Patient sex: M
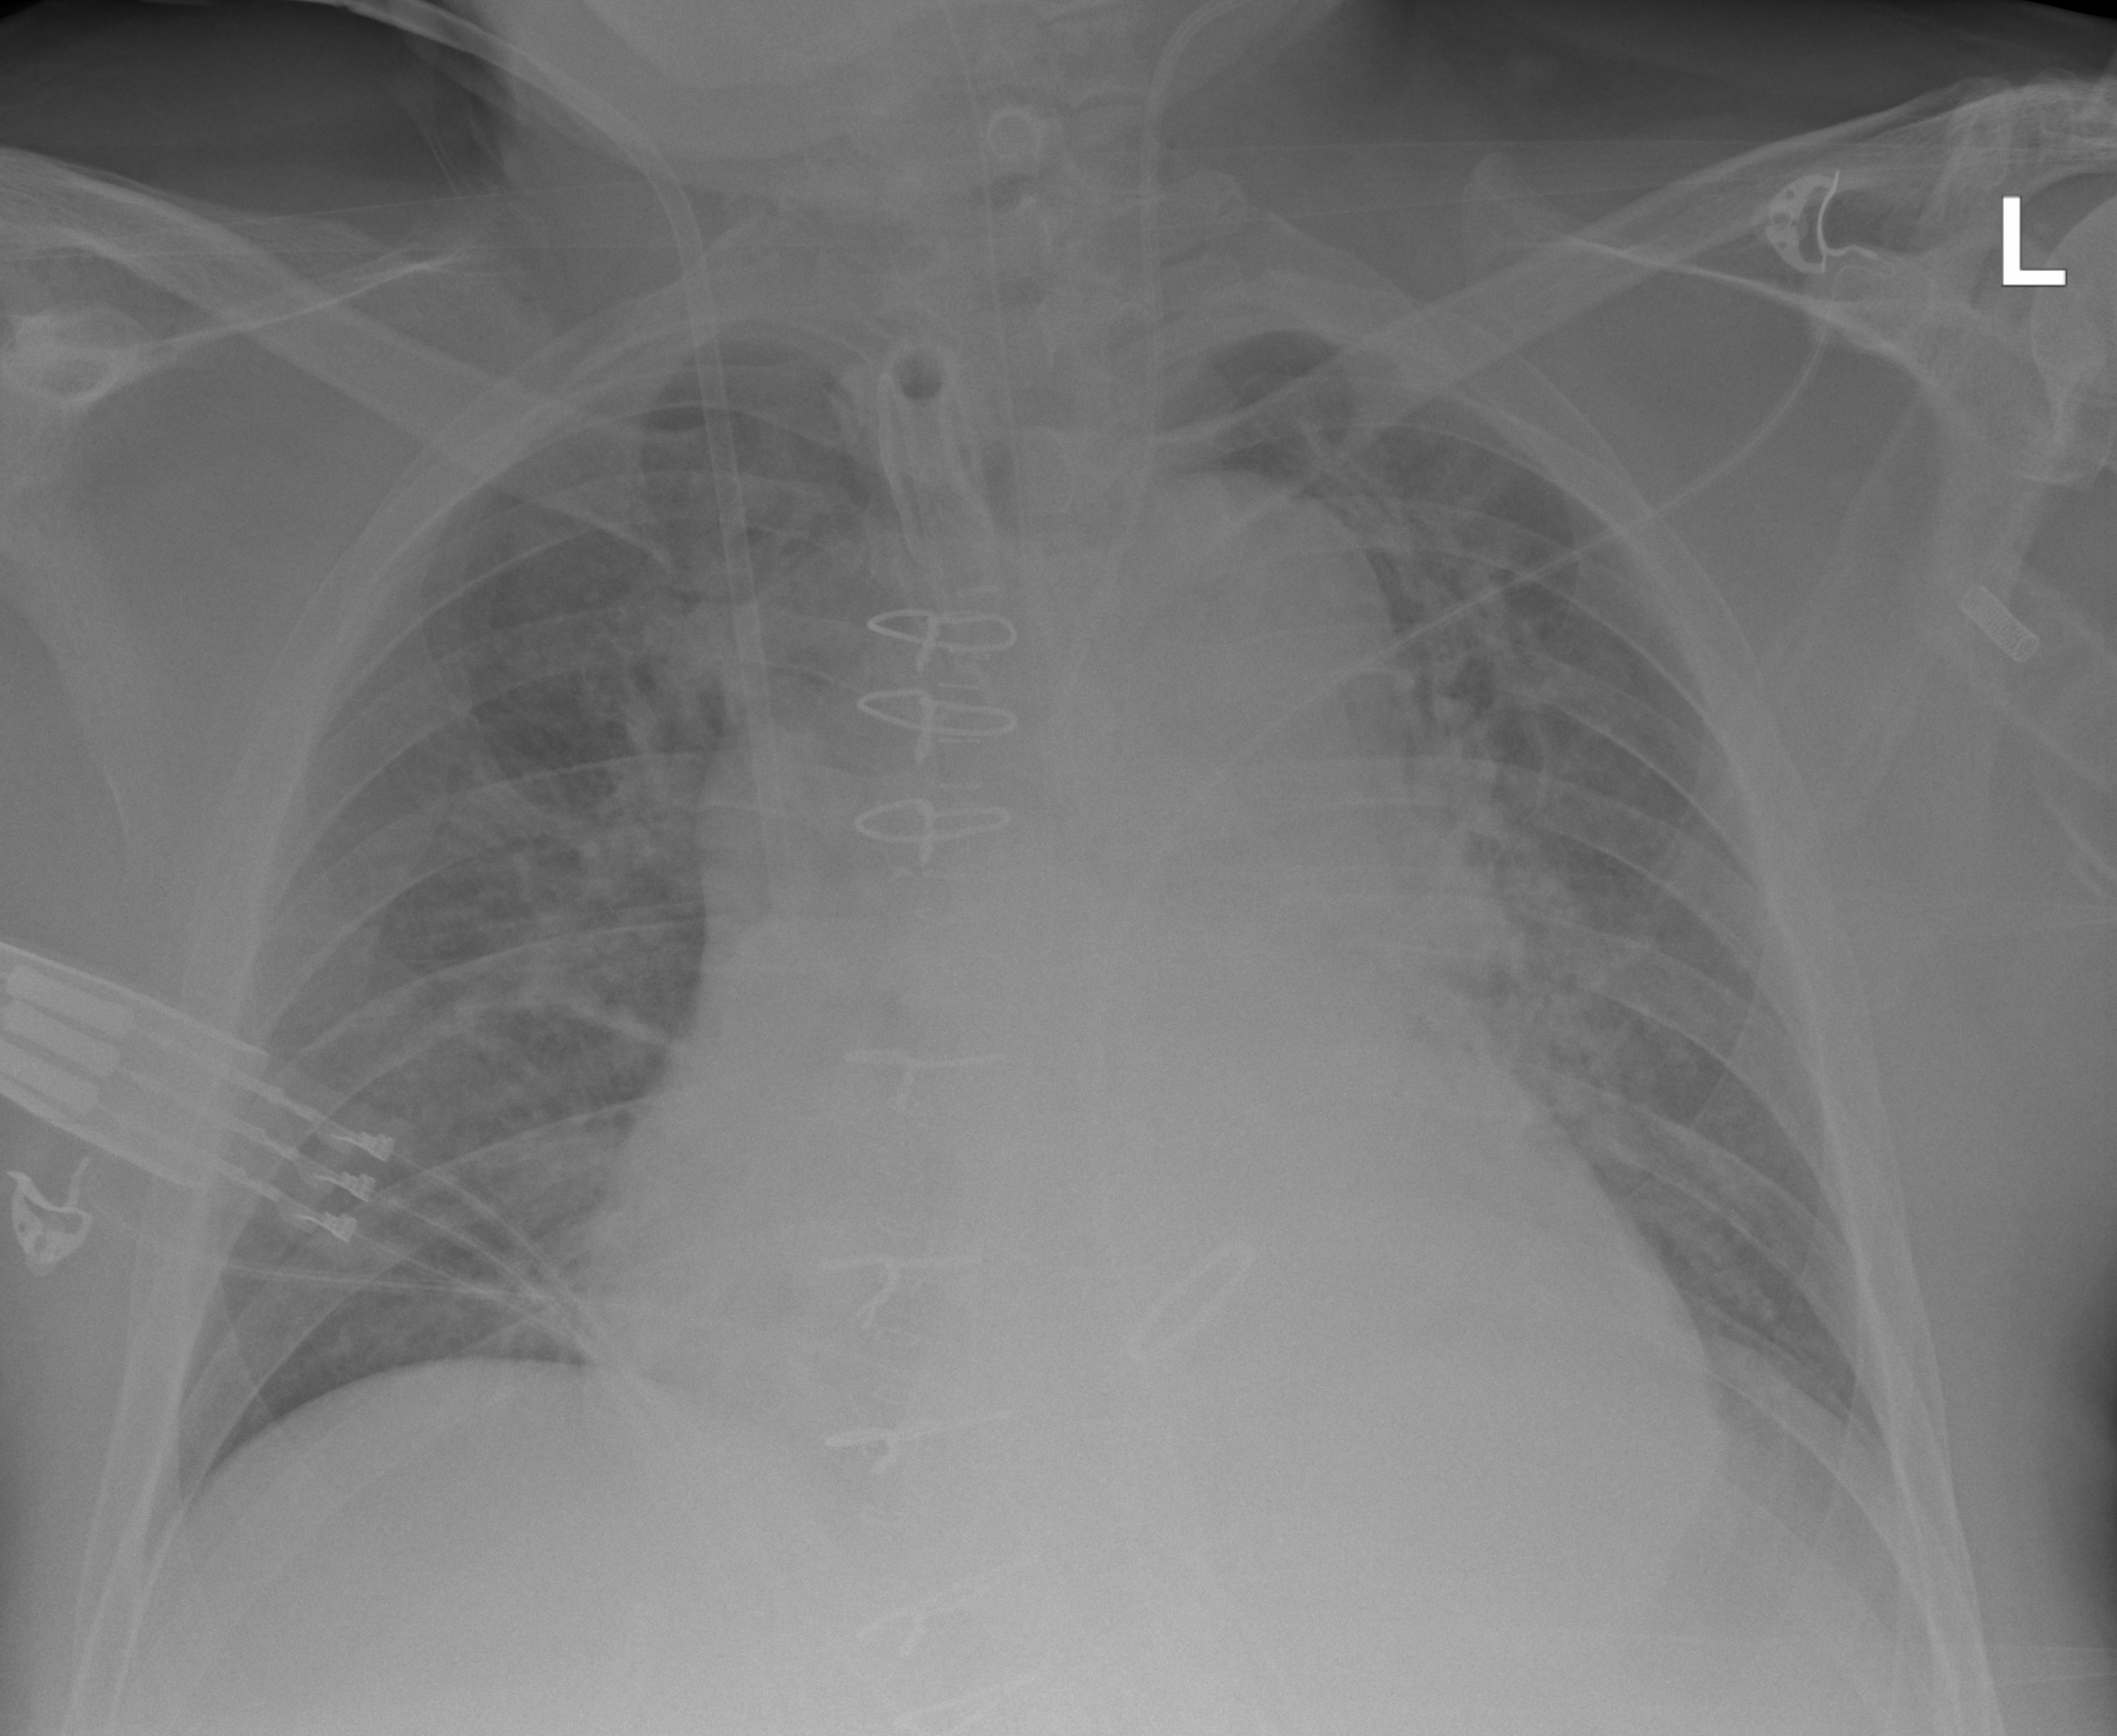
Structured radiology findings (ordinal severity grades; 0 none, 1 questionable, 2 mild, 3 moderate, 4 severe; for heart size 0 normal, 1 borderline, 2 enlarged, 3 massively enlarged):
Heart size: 3
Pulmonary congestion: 2
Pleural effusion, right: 0
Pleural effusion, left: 2
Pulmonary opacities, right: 2
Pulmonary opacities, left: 2
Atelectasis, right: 0
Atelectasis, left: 2